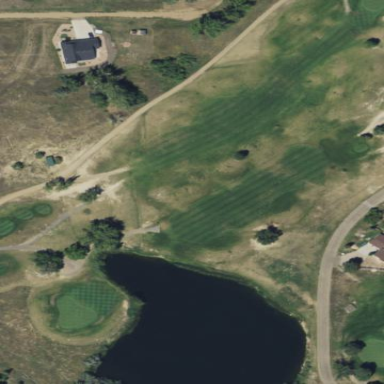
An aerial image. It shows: Golf course surrounded by greenery.